Question: I have searched around on the forums and read some other posts. However, I'm not sure how exactly to go about this. I have a store with a proxy that I'm trying to load with data from a server. I have tried both jsonp and rest for the type of proxy without luck. In both cases I get a 403 forbidden error. followed by an XMLHTTPRequest cannot load error.
Here's the error that I see in the Chrome console:

Here's my code:
'''
Ext.define('EventsTest.store.Venues', {
extend: 'Ext.data.Store',
requires: [
'Ext.data.proxy.Rest',
],
config: {
storeId: 'venuesStore',
model: 'EventsTest.model.Venue',
proxy: {
type: 'rest',
url: 'http://leo.web/pages/api/',
headers: {
'x-api-key': 'senchaleotestkey'
},
limitParam: false,
pageParam: false,
enablePagingParams: false
/*
extraParams: {
latitude: 45.250157,
longitude: -75.800257,
radius: 5000
}
*/
}
}
});
'''
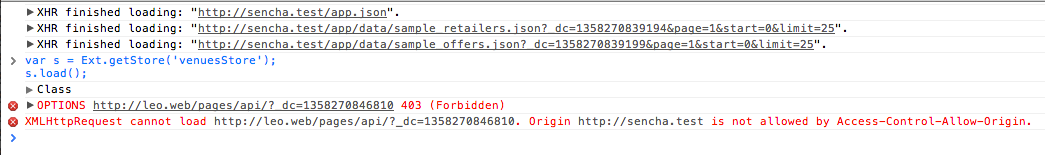
Answer: Security policy in browser and desktop is different so even if it fails in browser it can work in phone. But now the question is how to manage while you are developing the app, for that have a look at this similar question :
<URL>
Regarding that OPTION request which is getting 403 response, try setting 'withCredentials : false' and 'useDefaultHeader : false'. Details here
<URL>
<URL>
I would suggest you to read more about 'CORS' if you want to use remote services, you may choose to enable 'CORS' on your server.